Current action and preconditions to check: trajectory_clear

Your task: For each precondition in the list above, predict whether it will hold at this action.

Consider the current scene as observed from the mobile robot's camera, and analyze the predicted future states of all dynamic agents (e.g., people, animals, vehicles, or any moving entities) within the NEXT SECOND.

IMPORTANT: Only answer "very likely" if you are absolutely certain—based on strong, clear evidence—that a dynamic agent will violate the precondition in the predicted future state. Do NOT answer "very likely" for unlikely, ambiguous, or low-probability risks.

Ask yourself for each precondition: Is there a high probability, with clear and convincing evidence, that the predicted future states of any dynamic agent will interfere with the predicted future state of the currently executing action within the NEXT SECOND, causing that precondition to fail?

Assess the risk level based on these predictions. Use "likely" or "very likely" if motions create a clear risk of interference.

Use "neutral" or "improbable" if agents are nearby but their predicted paths are clearly diverging or non-conflicting.

Failure Risk Categories: "very improbable", "improbable", "neutral", "likely", "very likely"

Answer Format: Output ONLY the probability_of_failure value from these categories: "very improbable", "improbable", "neutral", "likely", "very likely"

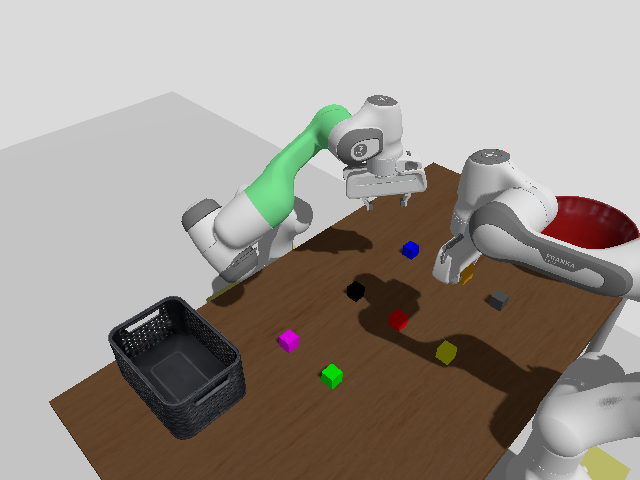

Answer: improbable